Question: I'm trying to compile my programs using the command prompt on Windows 7. I'm having a problem when I during compile. I created a test program:
'''
class test
{
public static void main (String args[])
{
System.out.println("this is working!!!!!!");
}
}
'''
I use the following instructions from the command line:
'''
cd \
cd summer
Javac test.java
java test
'''
I have even tried using javaw and I get the same message but in a pop-up box
> Could not find the main class, program will exit.

Any suggestions?
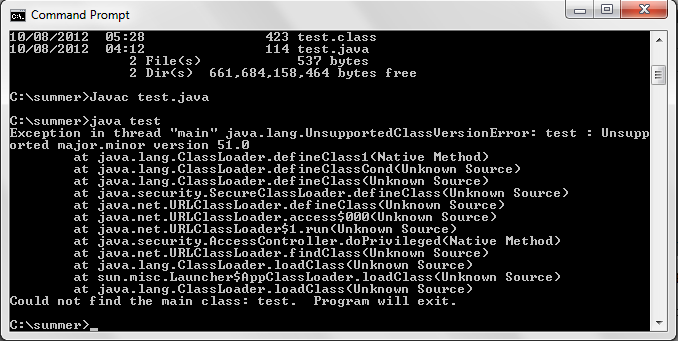
Answer: You are using different versions of JDK. Check the versions on your javac vs java. This error is telling you that your java and compiled class are not same versions. Check your path for configuration, type "set" in dos to see details.
Example: If you compiled your class with javac (version 7) and execute it with java (version 6)